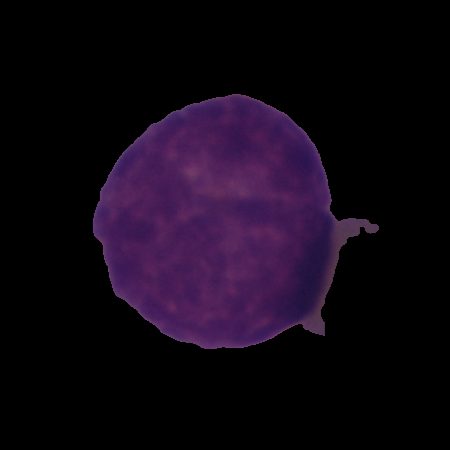
Label: cancer